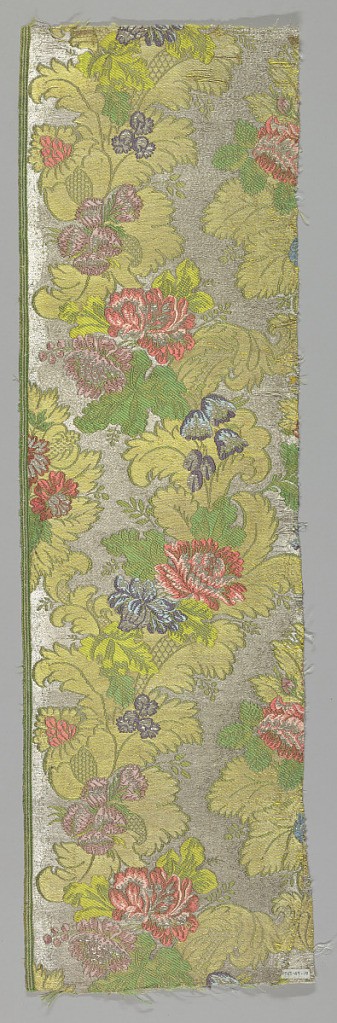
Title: Textile
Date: late 18th century
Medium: silk, metallic thread Technique: plain compound satin with supplementary weft
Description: Flowers and acanthus leaves in gold on silver background. Flowers shaded red, blue, violet and green. Fragment has trimming of silk stripes.